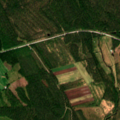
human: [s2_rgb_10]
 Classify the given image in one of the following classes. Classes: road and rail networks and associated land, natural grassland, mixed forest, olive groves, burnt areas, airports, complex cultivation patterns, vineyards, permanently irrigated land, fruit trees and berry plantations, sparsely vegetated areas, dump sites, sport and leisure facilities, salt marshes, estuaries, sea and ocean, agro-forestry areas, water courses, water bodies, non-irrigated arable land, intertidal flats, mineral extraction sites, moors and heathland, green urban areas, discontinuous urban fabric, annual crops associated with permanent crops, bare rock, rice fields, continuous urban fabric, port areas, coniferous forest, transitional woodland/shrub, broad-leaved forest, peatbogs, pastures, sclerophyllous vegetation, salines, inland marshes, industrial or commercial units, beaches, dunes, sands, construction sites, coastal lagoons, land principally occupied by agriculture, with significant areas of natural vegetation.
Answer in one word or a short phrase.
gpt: land principally occupied by agriculture, with significant areas of natural vegetation, coniferous forest, mixed forest, transitional woodland/shrub